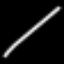
Label: line